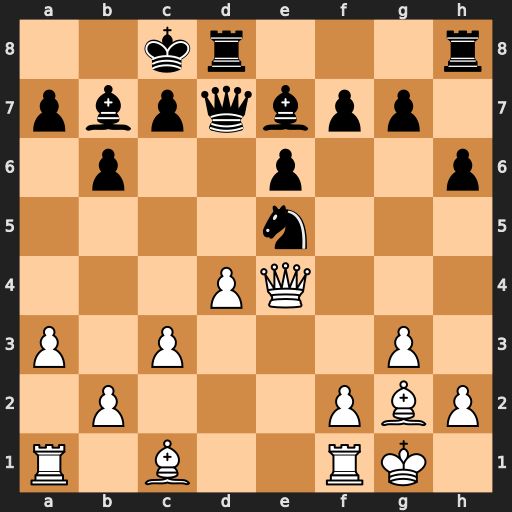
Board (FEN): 2kr3r/pbpqbpp1/1p2p2p/4n3/3PQ3/P1P3P1/1P3PBP/R1B2RK1
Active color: w
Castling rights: -
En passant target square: -
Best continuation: Qxb7#